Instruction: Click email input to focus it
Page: traveler
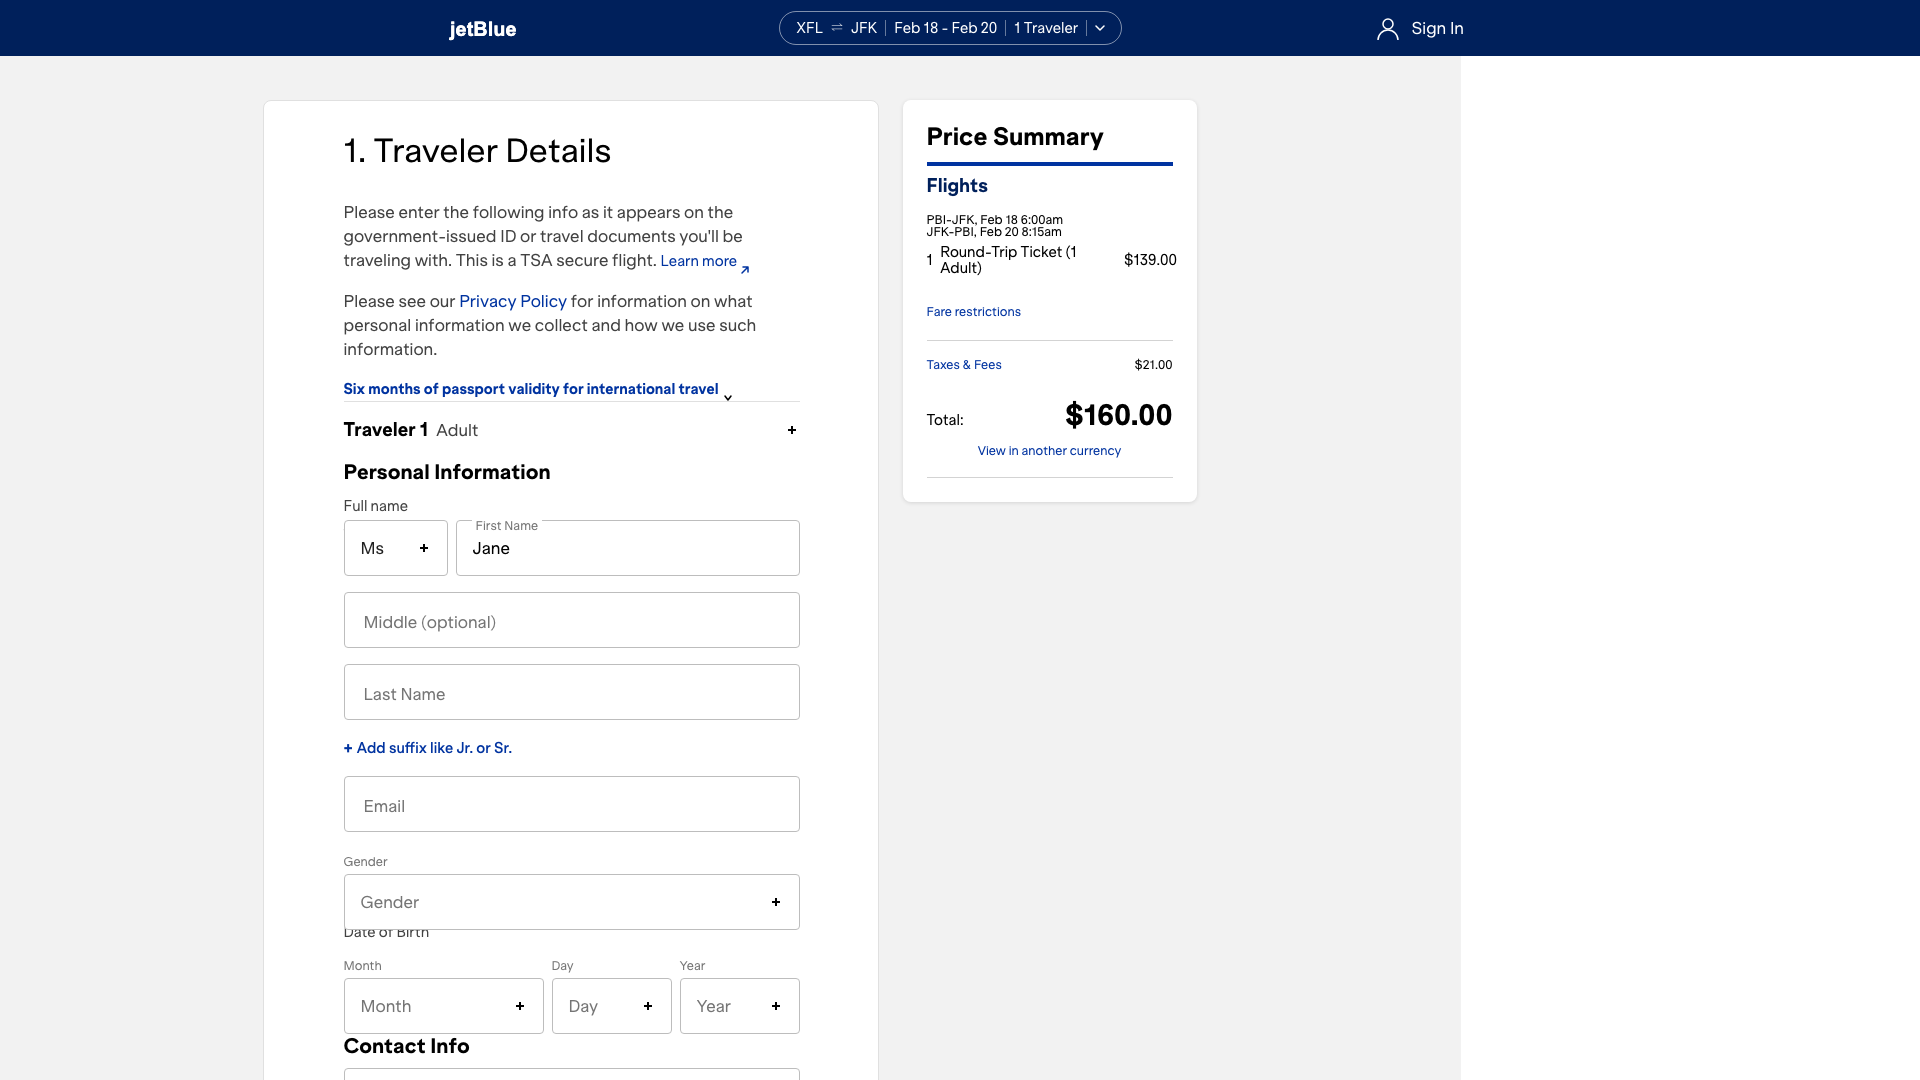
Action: click